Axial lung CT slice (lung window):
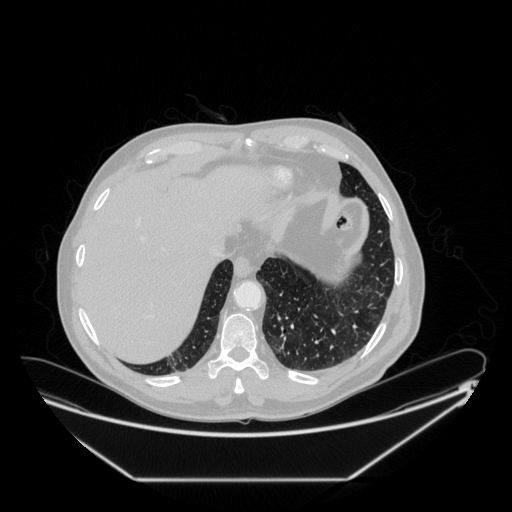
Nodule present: no